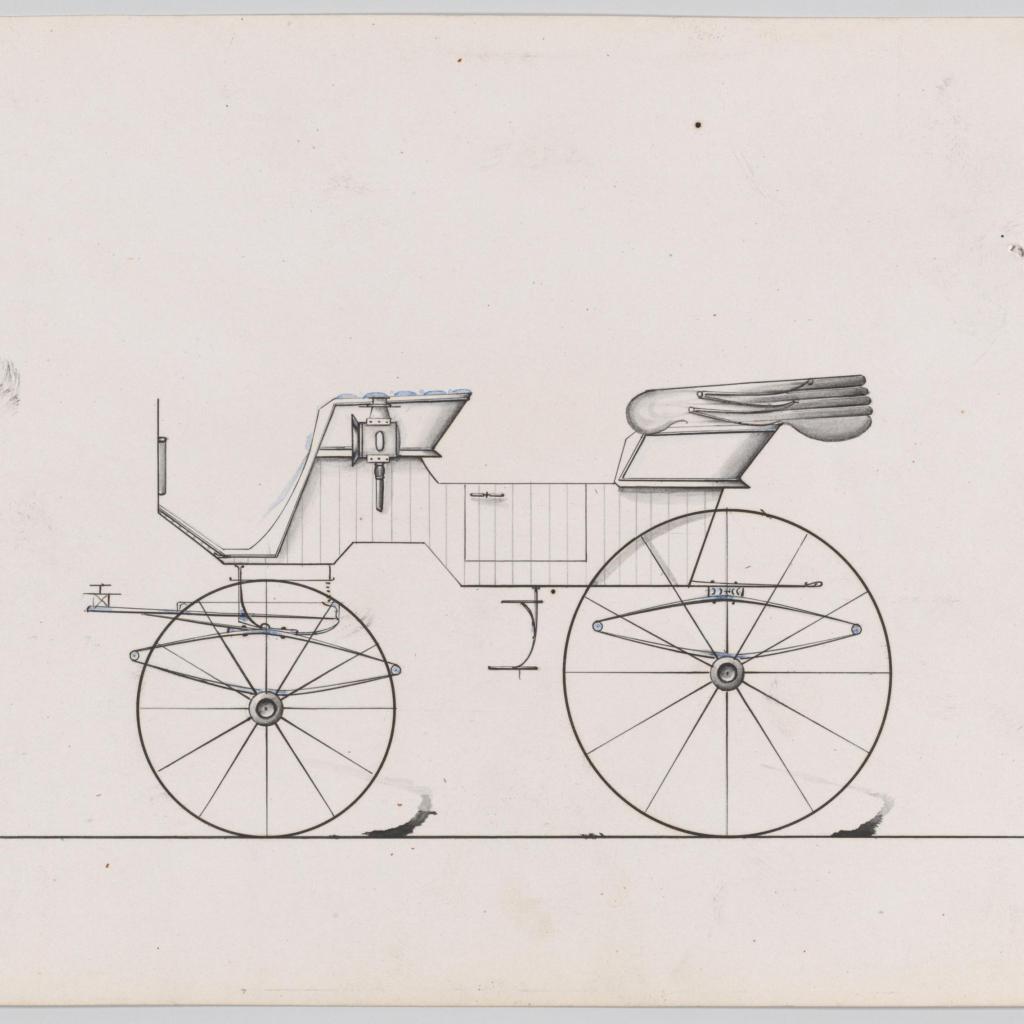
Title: Design for 4 seat Phaeton, no. 3034a
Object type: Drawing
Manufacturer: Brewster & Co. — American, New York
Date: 1874
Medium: Pen and black ink watercolor and gouache
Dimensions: Sheet: 6 1/8 x 9 1/4 in. (15.6 x 23.5 cm)
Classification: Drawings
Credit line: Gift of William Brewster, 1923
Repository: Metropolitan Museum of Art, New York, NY